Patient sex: M
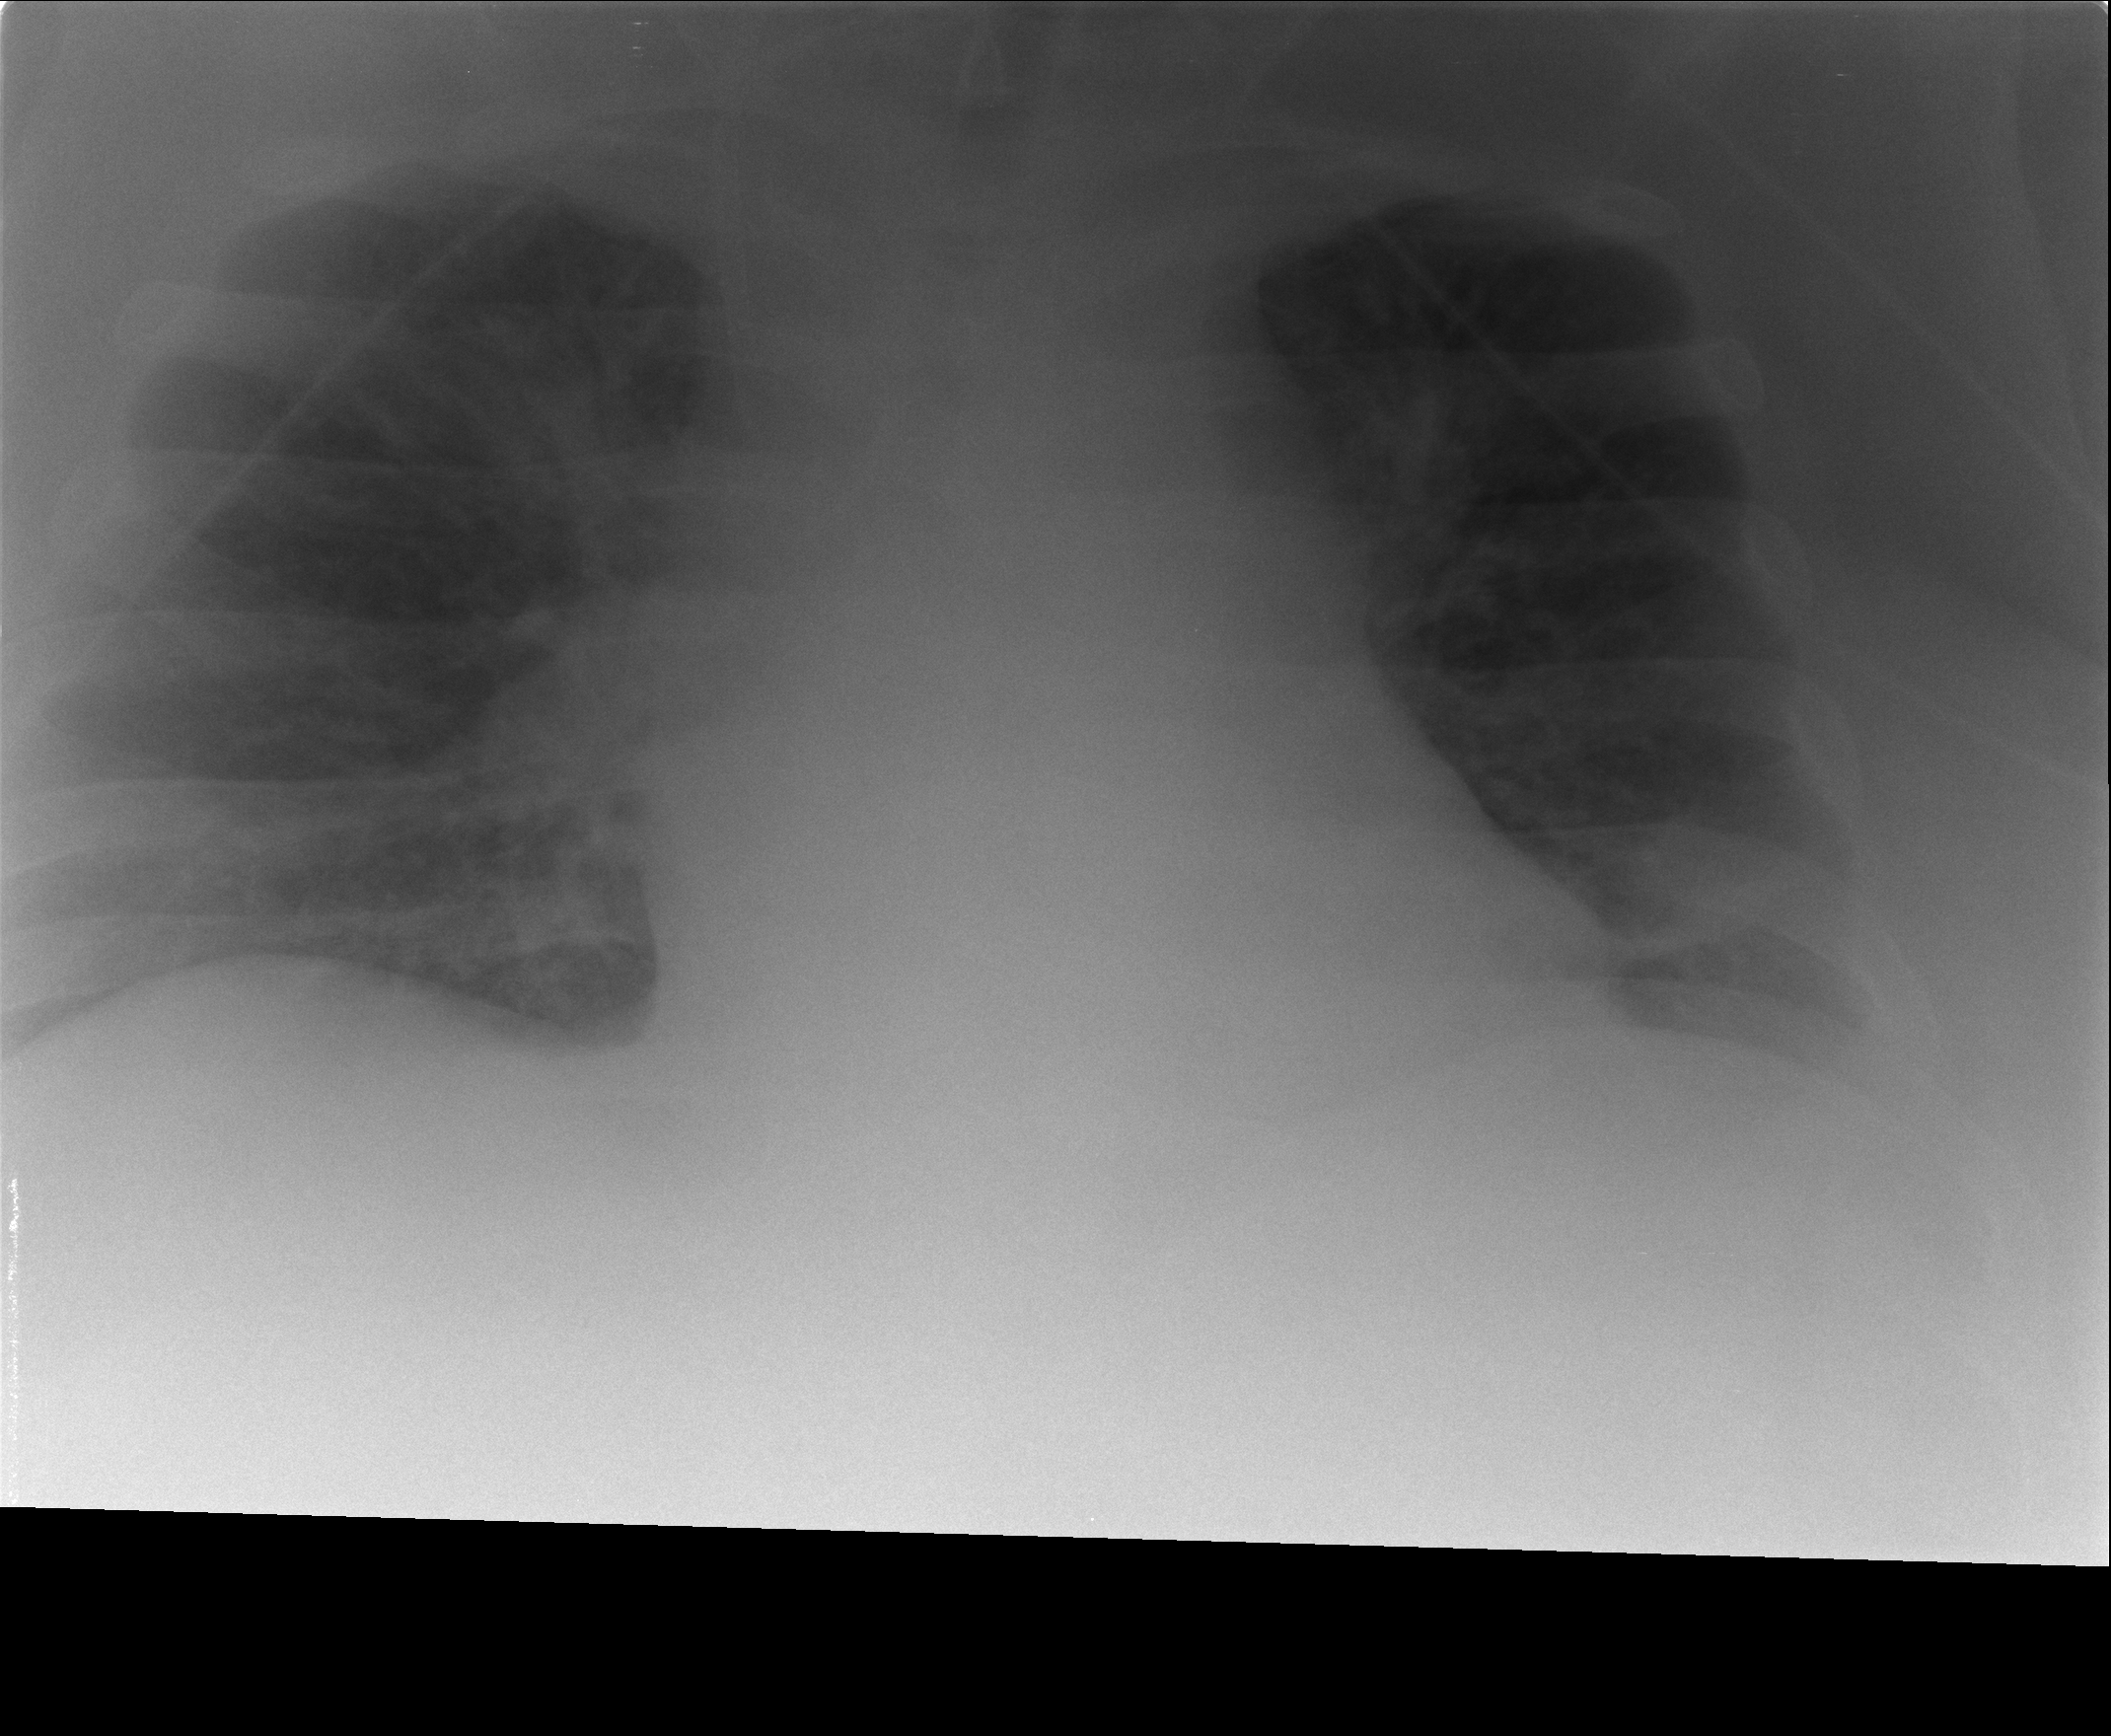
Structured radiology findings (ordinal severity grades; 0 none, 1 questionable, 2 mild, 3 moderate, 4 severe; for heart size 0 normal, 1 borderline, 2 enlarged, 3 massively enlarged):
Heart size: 0
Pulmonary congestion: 3
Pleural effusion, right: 2
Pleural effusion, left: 1
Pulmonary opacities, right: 2
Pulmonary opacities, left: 2
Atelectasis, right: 2
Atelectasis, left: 2